Interaction volume radius: 5 \u00c5
Interaction volume height: 15 \u00c5
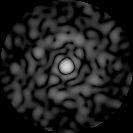
Disorder parameter: 0.757